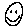
Label: smiley face